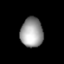
Tissue: lung
Cell type: Epithelial cells
Senescence score: 0.2381
Nuclear area (px): 654
Mean DAPI intensity: 155.794